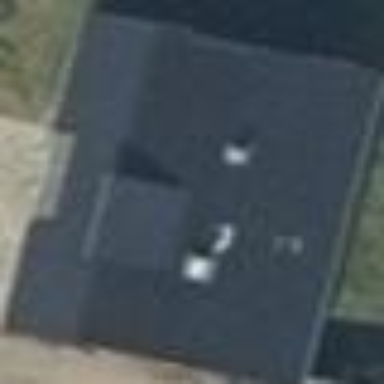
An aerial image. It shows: Simple house.